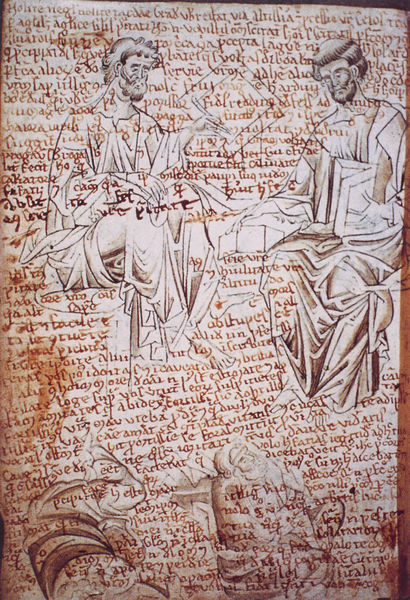
Titel: Wolfenbütteler Musterbuch
Institution: Wolfenbüttel, Herzog August Bibliothek
Schlagwörter: weiß, sitzen, braun, grau, männer, schwarz, zeichnung, rot, bart, bibel, falten, gewand, haare, sitzend, schrift, bücher, figuren, buch, rechteck, text, durcheinander, wirr, fleck, pergament, schreiben, mönch, mönche, latein, inkunabel, buchmalere, mittelalterliche handschrift, möne, buücher, illustration, sketch, humans, tight collage